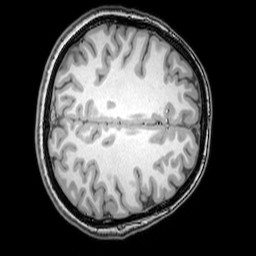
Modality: T1w
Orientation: axial
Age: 21
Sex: female
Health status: healthy
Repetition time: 0.081 s
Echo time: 0.037 s